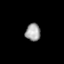
Tissue: lung
Cell type: Others
Senescence score: 0.2152
Nuclear area (px): 257
Mean DAPI intensity: 160.689